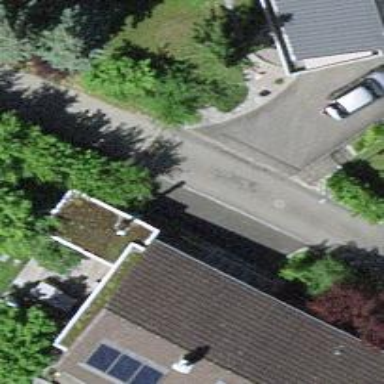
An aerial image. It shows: Residential road.